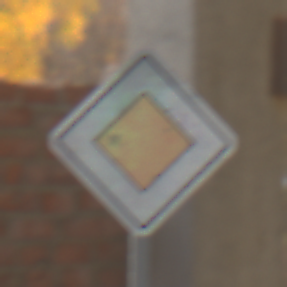
Verkehrszeichen: Vorfahrtsstrasse
Umgebung: Roofed, Suburban
Tageszeit: SunriseSunset
Wetter: Clear
Licht: Natural
Jahreszeit: NotSpecified
Kontrast: MediumContrast